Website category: game
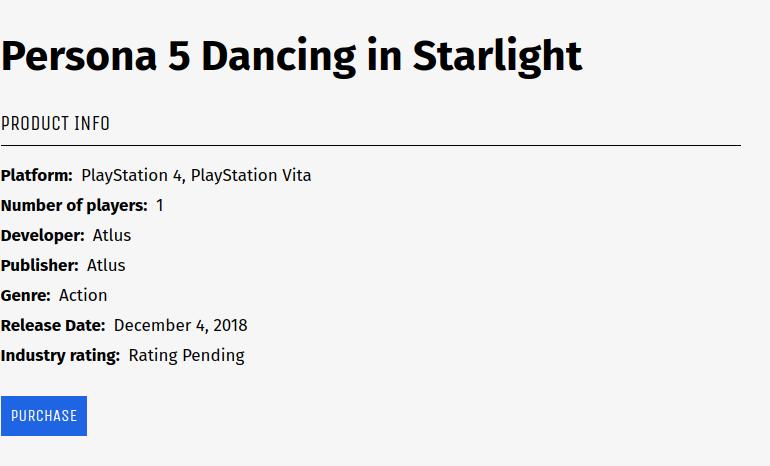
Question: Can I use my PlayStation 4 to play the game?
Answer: yes

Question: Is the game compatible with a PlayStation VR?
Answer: no

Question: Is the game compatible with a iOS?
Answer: no

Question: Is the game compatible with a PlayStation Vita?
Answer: yes

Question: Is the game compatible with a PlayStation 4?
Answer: yes